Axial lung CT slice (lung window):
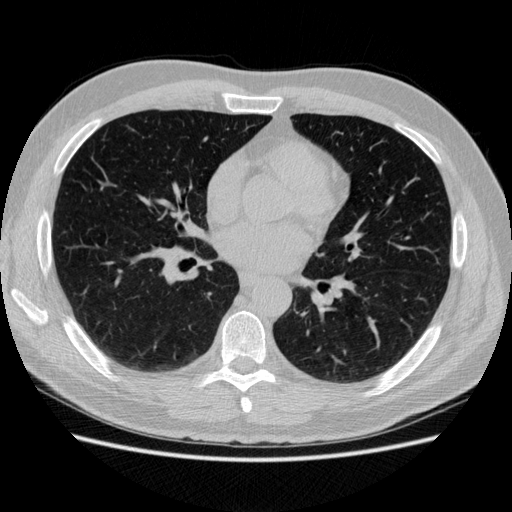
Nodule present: no